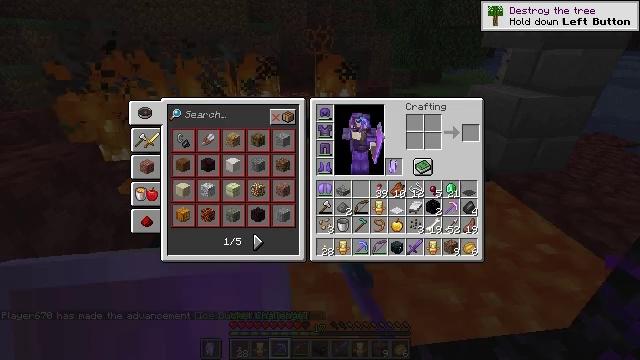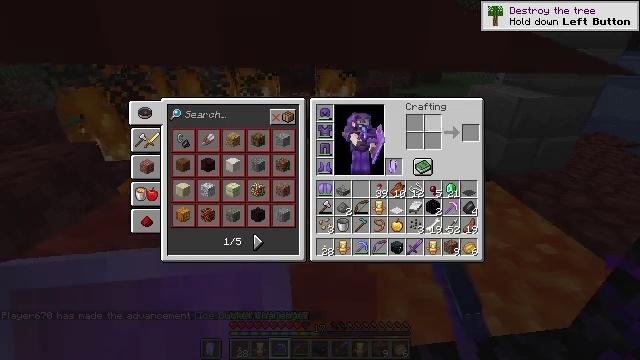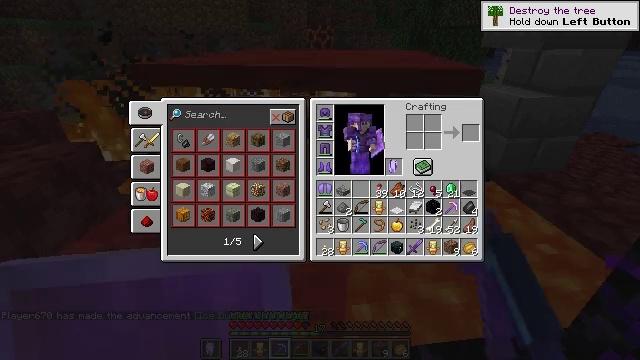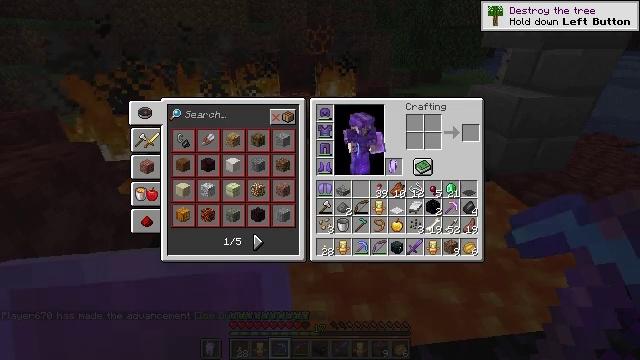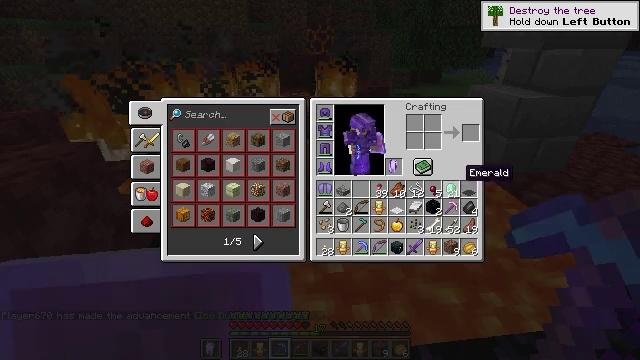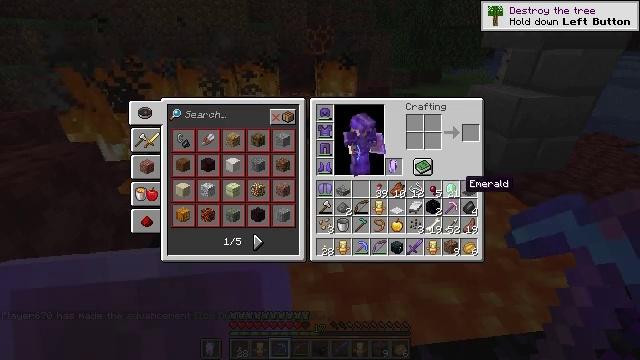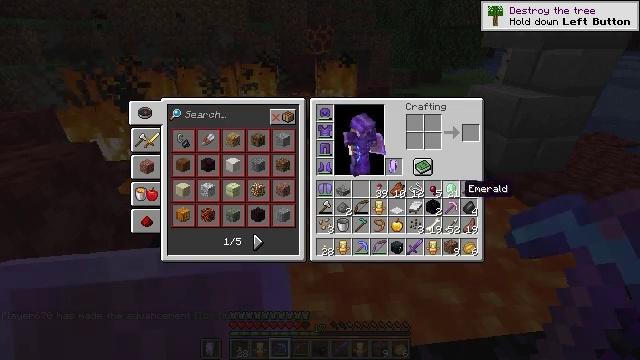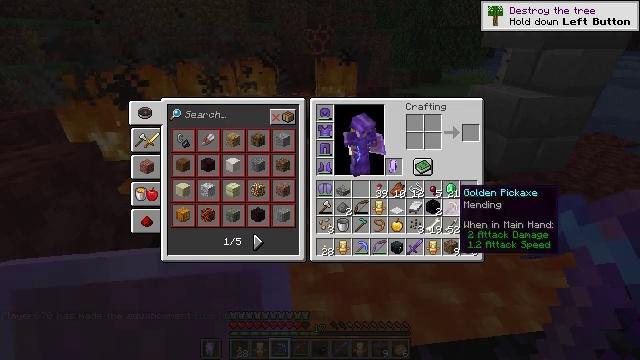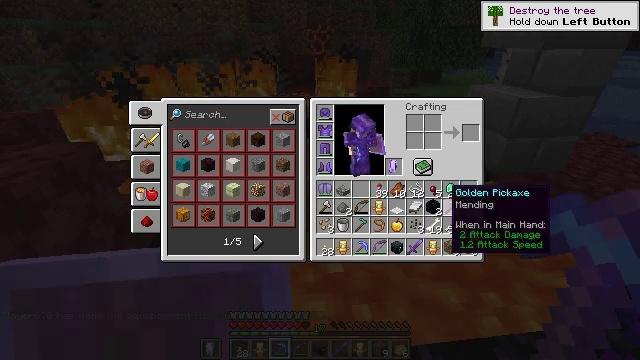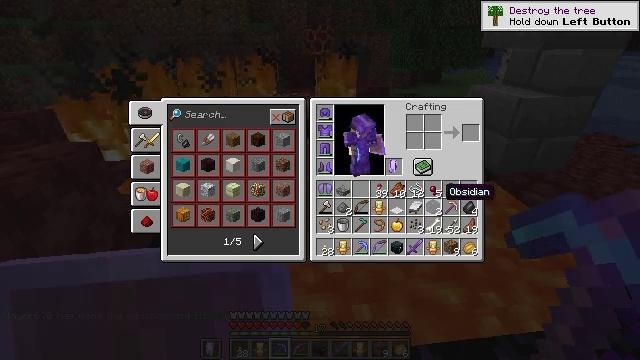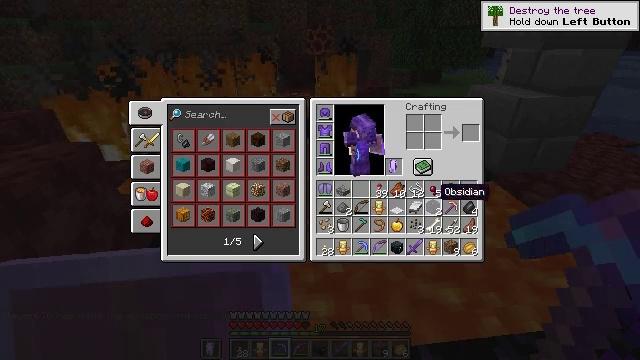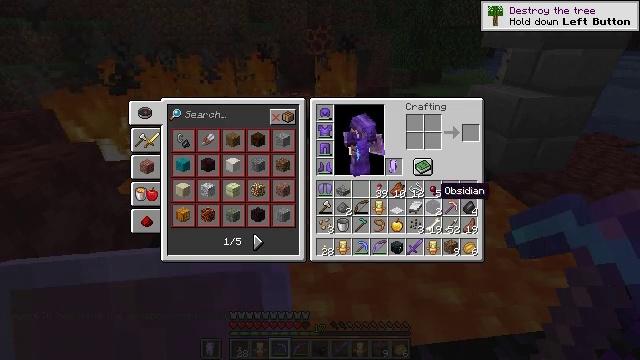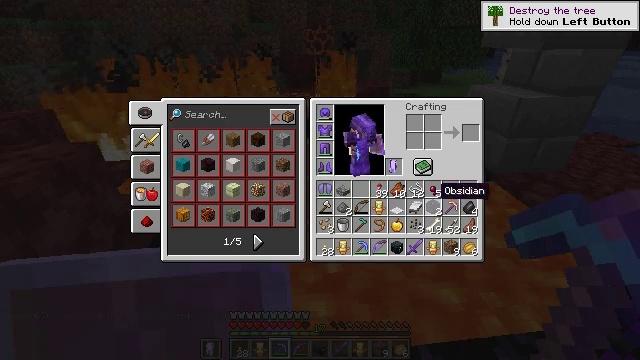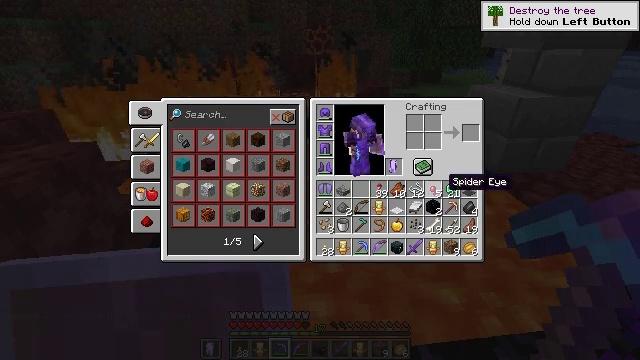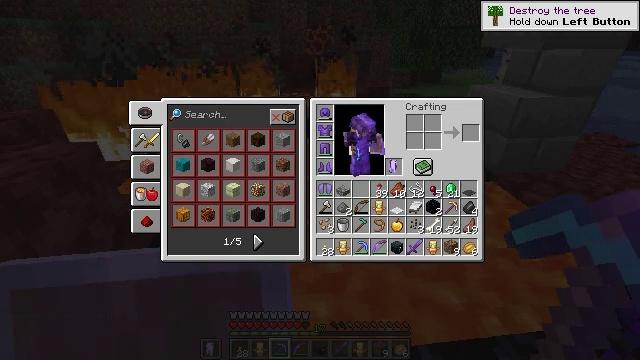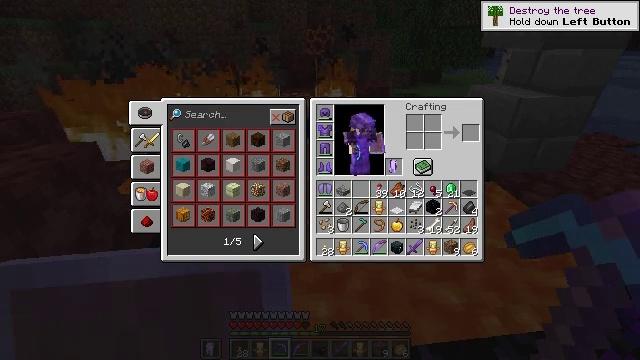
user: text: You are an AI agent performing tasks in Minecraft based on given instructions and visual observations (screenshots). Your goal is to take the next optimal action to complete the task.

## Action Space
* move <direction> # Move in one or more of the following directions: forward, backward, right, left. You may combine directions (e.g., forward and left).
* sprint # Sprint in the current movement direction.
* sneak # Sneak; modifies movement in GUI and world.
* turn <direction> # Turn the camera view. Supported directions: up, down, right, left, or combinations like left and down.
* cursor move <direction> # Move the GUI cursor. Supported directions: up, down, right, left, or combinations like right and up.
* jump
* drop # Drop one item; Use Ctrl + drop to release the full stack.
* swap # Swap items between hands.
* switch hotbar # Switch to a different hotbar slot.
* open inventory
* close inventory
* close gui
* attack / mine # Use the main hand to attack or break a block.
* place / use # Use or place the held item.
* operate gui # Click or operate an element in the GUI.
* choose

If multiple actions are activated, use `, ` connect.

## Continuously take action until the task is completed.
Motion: motion action
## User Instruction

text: Remove a gray carpet from the inventory.
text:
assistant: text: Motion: cursor move right and down, open gui
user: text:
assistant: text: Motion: cursor move right and down
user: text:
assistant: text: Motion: cursor move right and down
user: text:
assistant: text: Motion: cursor move down
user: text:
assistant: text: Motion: cursor move down
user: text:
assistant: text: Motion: no_op
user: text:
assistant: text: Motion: no_op
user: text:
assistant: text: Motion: cursor move left
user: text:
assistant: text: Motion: no_op
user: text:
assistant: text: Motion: no_op
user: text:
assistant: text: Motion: no_op
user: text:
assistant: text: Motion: no_op
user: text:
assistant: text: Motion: cursor move right and up
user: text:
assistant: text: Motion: cursor move right and up
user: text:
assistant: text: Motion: cursor move up
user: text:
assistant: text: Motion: no_op
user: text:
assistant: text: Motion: no_op
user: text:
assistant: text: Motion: no_op
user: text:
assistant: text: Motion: no_op
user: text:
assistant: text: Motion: no_op
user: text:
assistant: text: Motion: no_op
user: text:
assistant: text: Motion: no_op
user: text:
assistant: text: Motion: no_op
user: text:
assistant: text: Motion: no_op
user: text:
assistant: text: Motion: cursor move down
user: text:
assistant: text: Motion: cursor move down
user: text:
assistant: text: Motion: cursor move down
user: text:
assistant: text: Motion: no_op
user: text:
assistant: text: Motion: no_op
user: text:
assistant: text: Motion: no_op